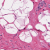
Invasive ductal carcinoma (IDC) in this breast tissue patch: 0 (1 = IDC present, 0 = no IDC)